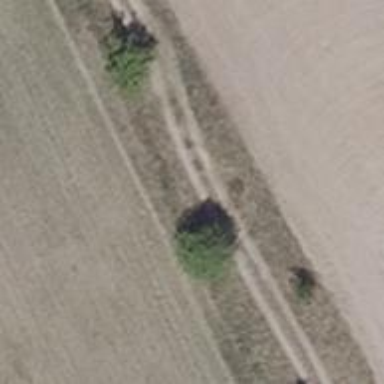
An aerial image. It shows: Dirt track road with grade3 tracktype.